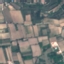
Land use / land cover: PermanentCrop